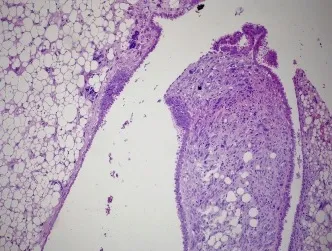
(b) The cellular mesenchymal stromal elements protrude into cyst-like spaces in a leaf-like configuration.
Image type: pathology (h&e)